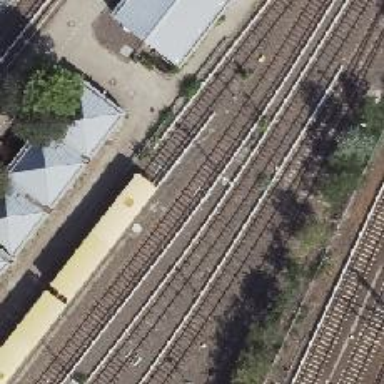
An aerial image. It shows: Yard used for service. The electrified light rail railway is visible.